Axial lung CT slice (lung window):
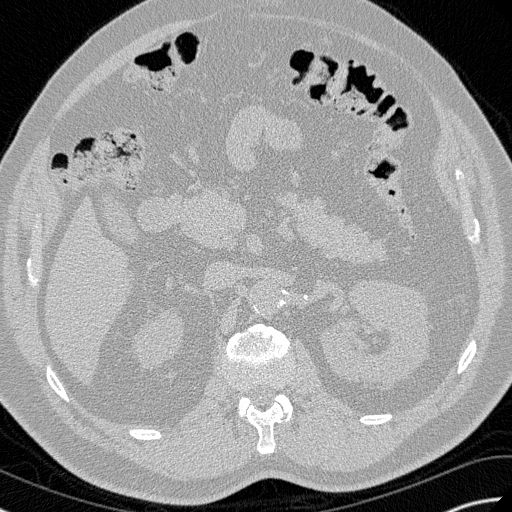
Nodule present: no